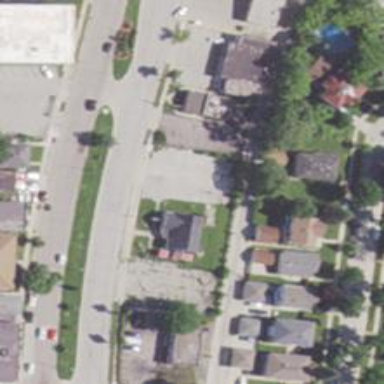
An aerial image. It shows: Alleyway designated as service road.